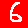
Digit: 6